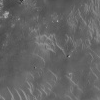
Atmospheric dust classification: not_dusty